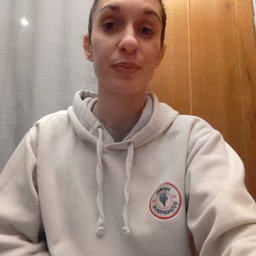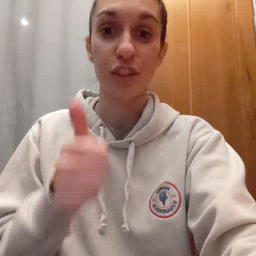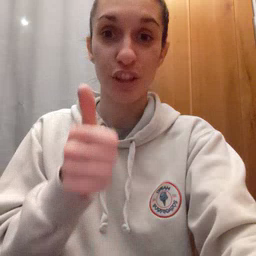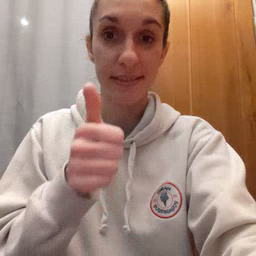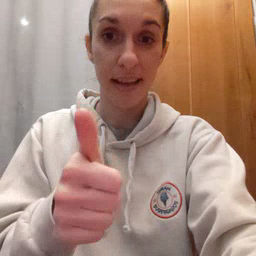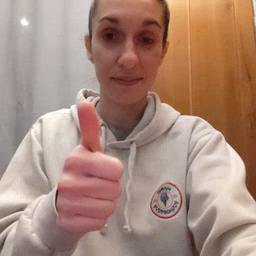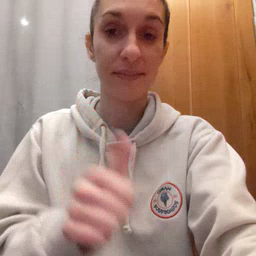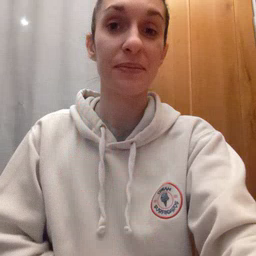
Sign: yourself